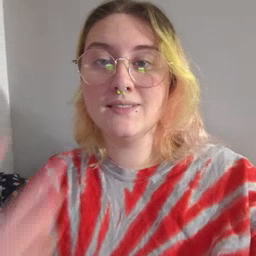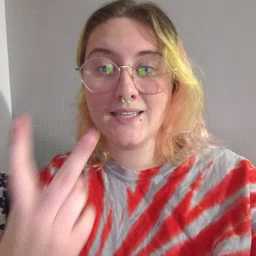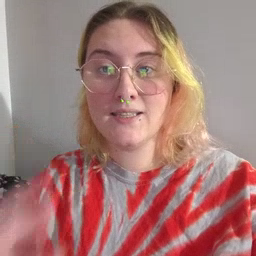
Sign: see